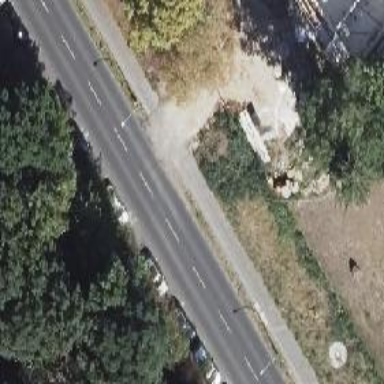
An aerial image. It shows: Secondary road with asphalt surface and lane markings.